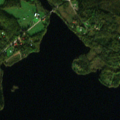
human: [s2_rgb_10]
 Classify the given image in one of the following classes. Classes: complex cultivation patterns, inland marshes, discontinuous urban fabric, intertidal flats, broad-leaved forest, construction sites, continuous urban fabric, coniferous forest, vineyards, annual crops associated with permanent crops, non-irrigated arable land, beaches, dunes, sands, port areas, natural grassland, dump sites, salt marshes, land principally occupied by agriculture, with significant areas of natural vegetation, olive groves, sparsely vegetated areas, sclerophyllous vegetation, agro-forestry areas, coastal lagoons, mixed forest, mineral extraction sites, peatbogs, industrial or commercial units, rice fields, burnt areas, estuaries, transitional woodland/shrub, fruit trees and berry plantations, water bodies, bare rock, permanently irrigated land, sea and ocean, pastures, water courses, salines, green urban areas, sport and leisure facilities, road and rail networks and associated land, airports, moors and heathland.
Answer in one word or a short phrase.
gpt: broad-leaved forest, mixed forest, transitional woodland/shrub, water bodies